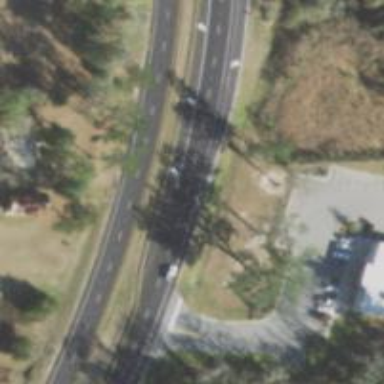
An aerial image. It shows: Asphalt dual carriageway classified as trunk highway.